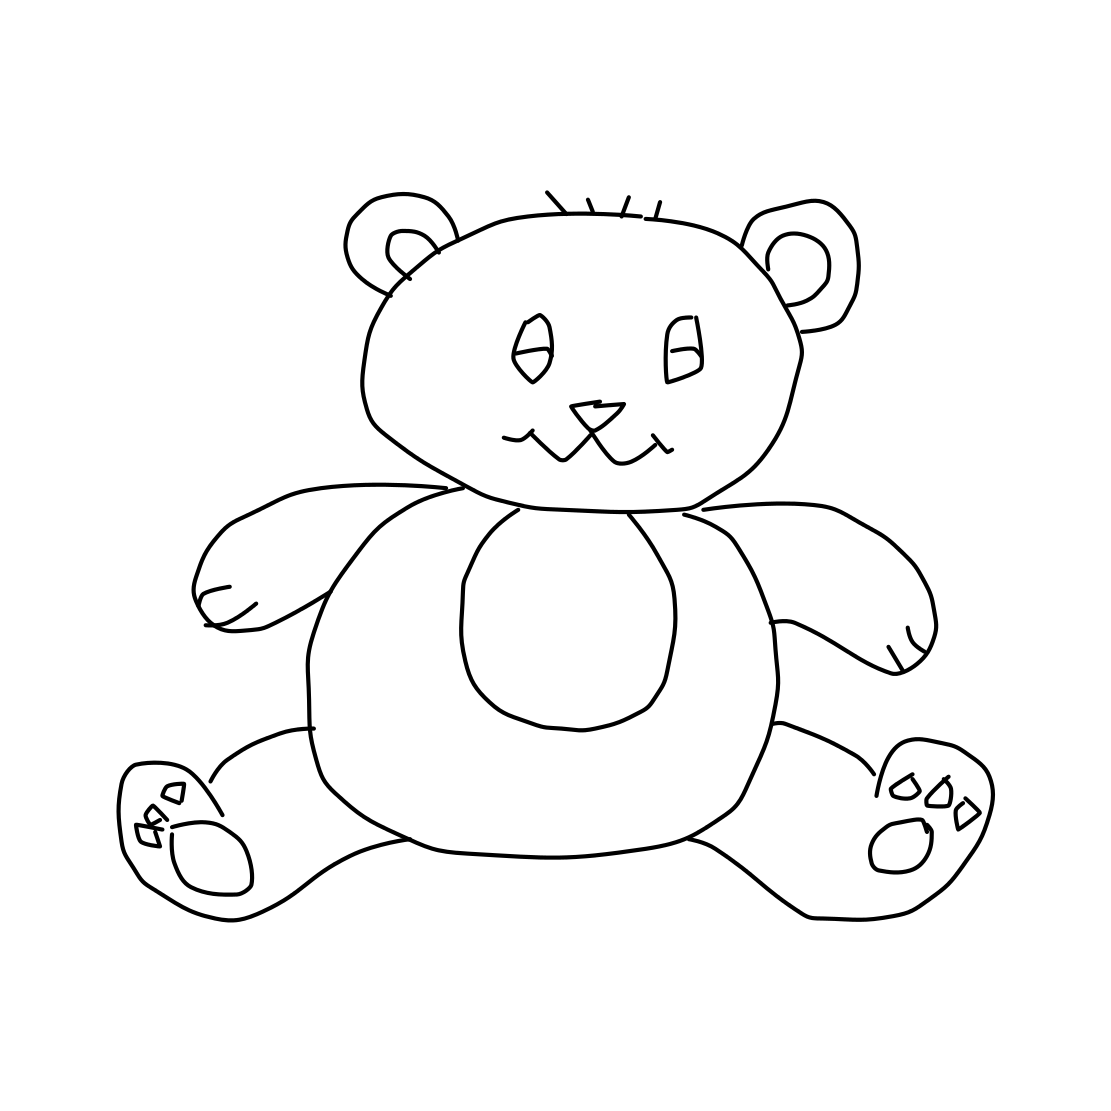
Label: teddy-bear